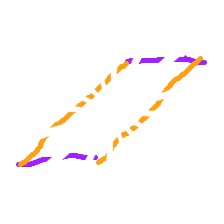
Shape: parallelogram